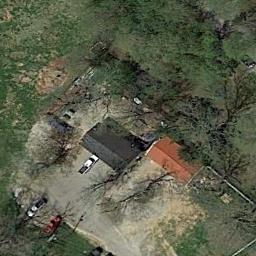
Label: residential